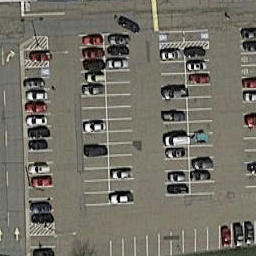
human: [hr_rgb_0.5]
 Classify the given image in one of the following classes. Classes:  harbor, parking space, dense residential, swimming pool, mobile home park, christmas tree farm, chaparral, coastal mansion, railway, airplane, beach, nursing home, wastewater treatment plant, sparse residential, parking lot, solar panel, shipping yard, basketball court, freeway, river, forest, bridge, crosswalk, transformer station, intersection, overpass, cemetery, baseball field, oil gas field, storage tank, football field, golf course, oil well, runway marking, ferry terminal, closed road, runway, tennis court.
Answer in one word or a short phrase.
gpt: parking lot